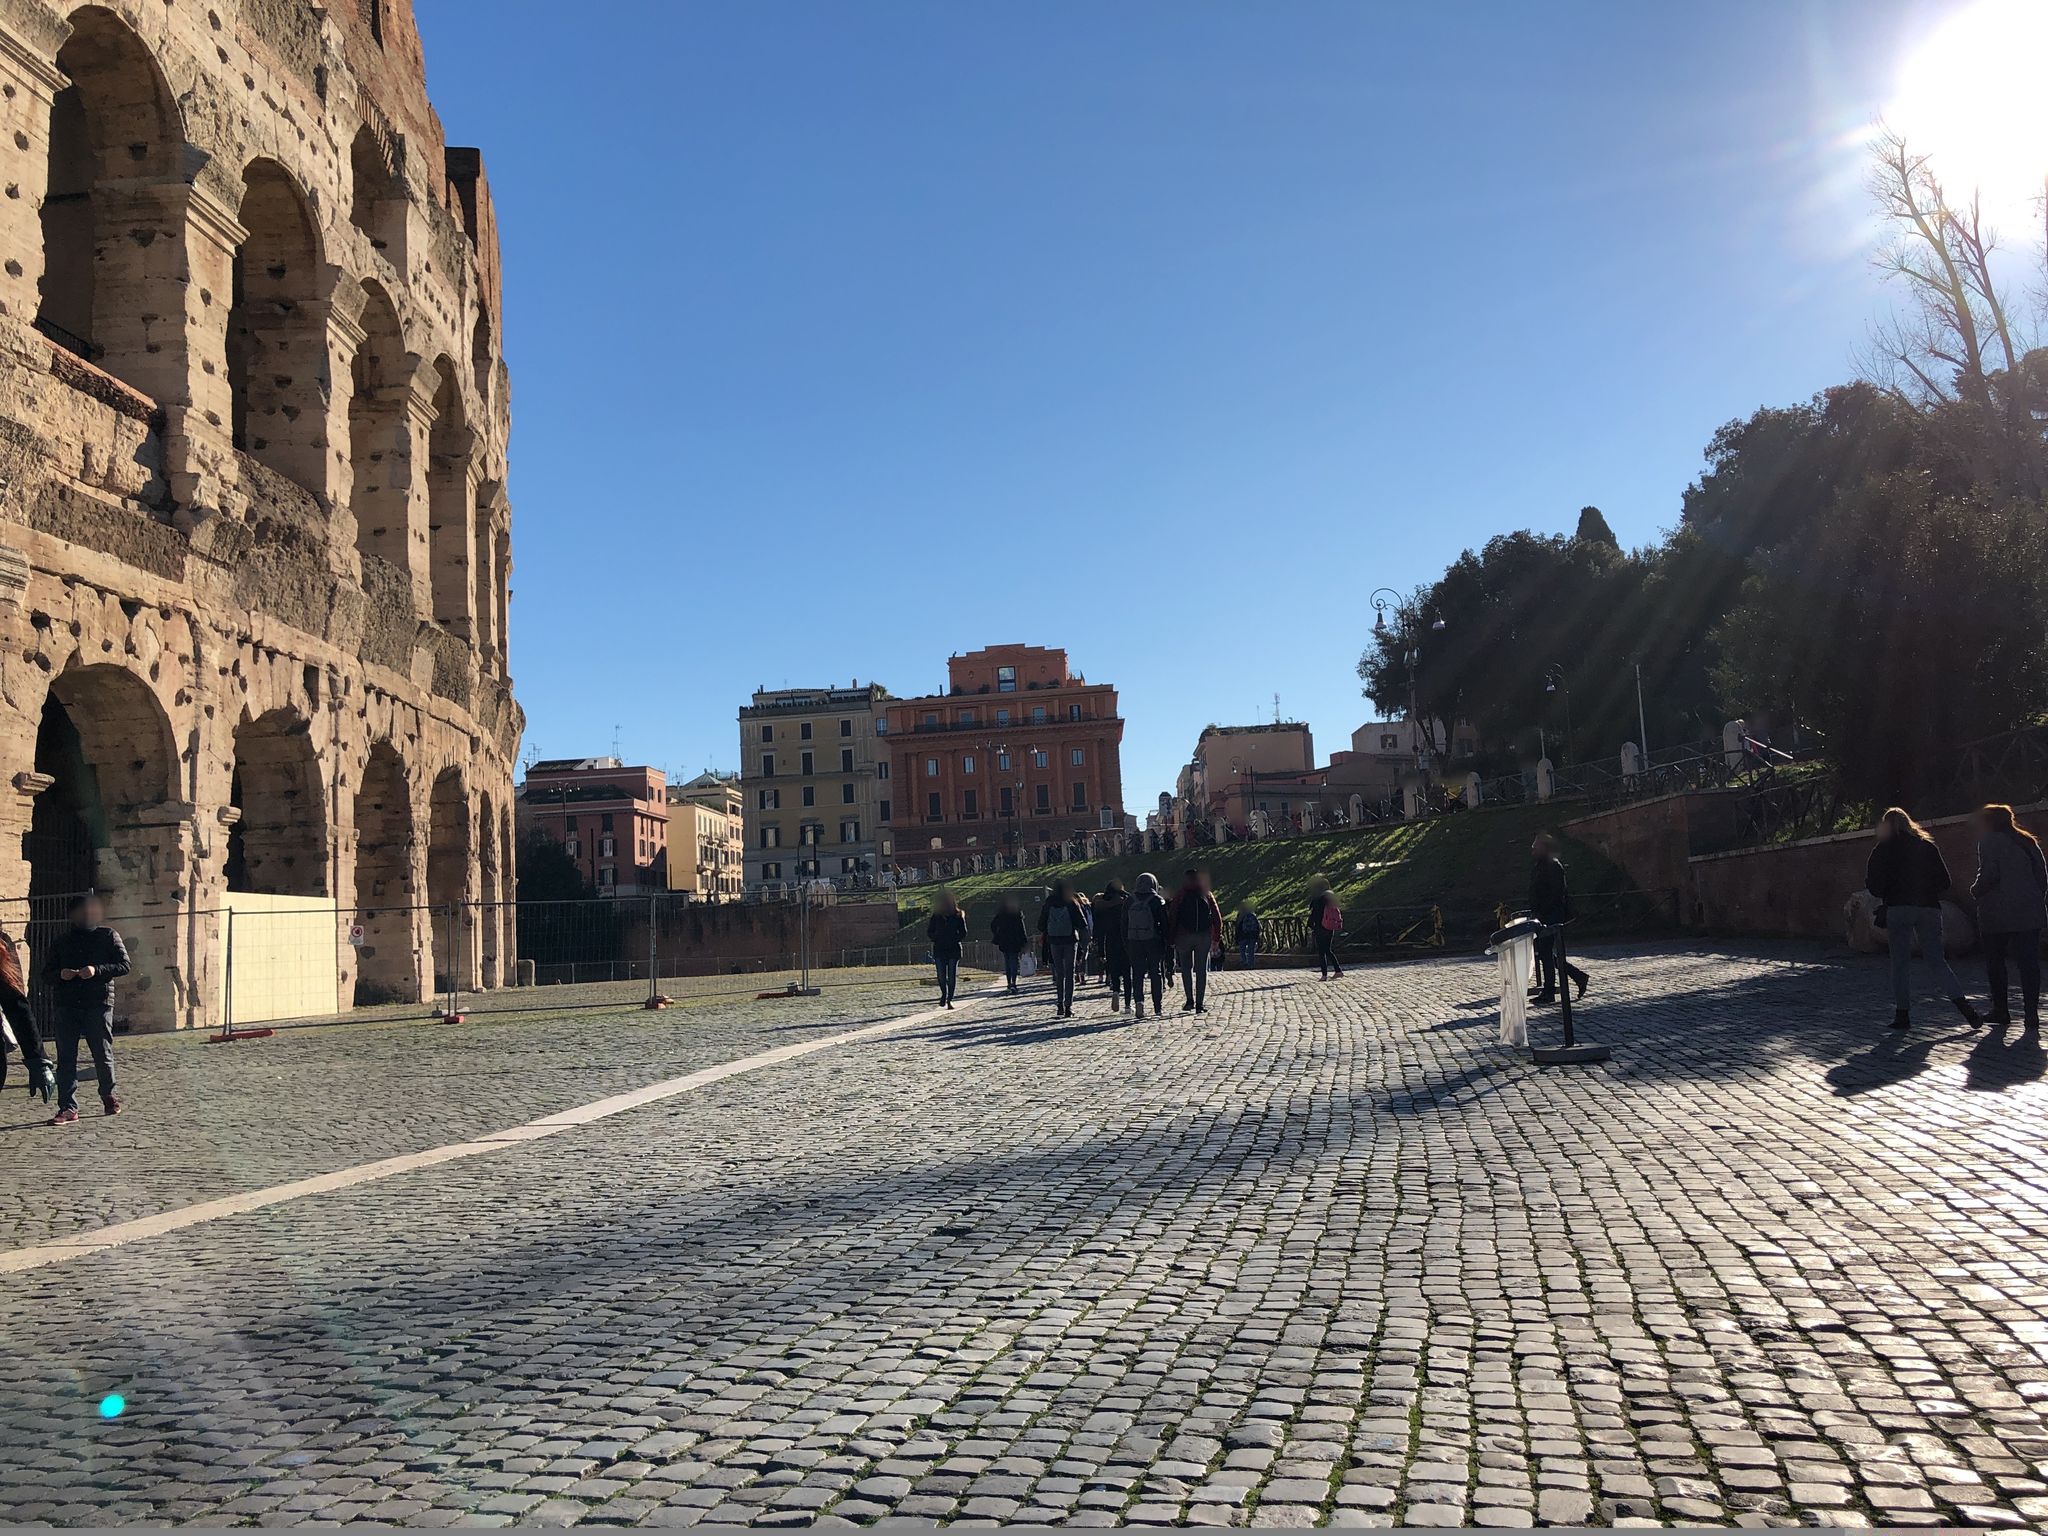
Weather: clear
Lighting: day
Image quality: good
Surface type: walking surface
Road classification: pedestrian, steps, footway
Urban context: urban centre
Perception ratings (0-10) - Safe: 6.76, Lively: 7.05, Beautiful: 7.9, Boring: 8.98, Depressing: 4.93, Wealthy: 2.44